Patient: sex M, age 54
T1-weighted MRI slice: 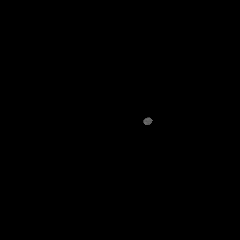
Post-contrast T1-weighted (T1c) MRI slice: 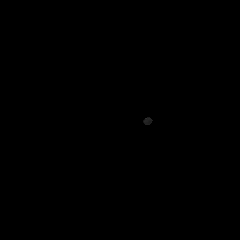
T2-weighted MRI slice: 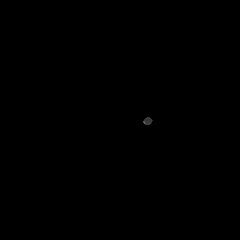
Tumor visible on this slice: no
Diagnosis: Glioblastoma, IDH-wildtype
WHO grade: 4